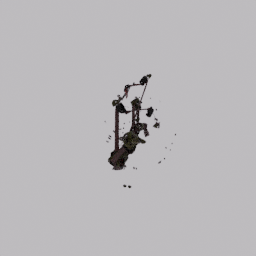
Label: people